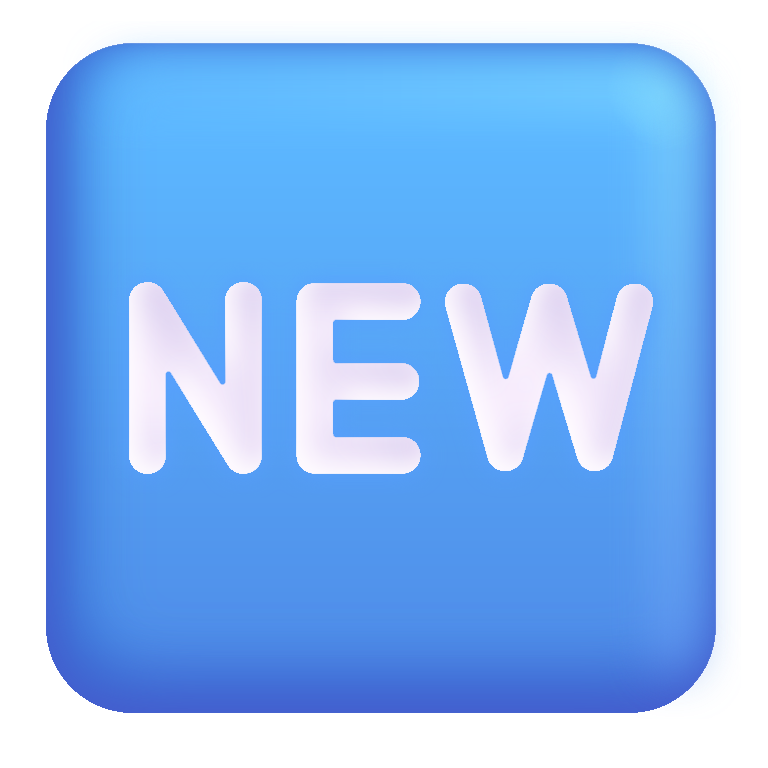
new button color